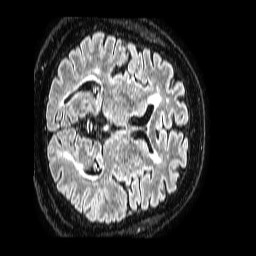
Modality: FLAIR
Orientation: axial
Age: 61
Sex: male
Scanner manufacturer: philips
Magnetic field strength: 1.5 T
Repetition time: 4.8 s
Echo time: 0.3 s